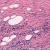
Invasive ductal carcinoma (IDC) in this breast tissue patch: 1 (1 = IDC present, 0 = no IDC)